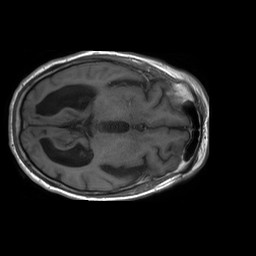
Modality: T1w
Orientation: axial
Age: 82
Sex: female
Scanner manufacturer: philips
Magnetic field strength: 1.5 T
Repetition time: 0.375 s
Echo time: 0.011 s